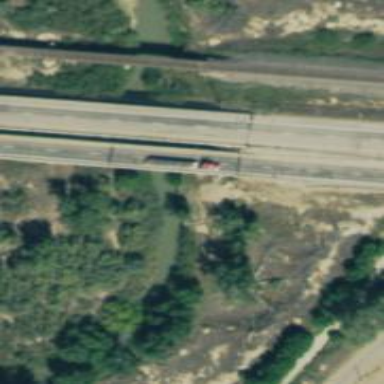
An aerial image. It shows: Trunk highway bridge with asphalt surface and grade1 tracktype.